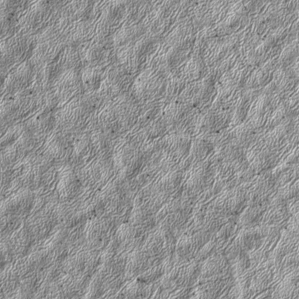
Label: frost